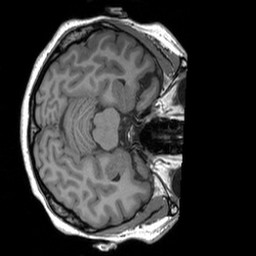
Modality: T1w
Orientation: axial
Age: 27
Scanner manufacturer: siemens
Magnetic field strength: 3 T
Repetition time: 1.9 s
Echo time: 0.00252 s